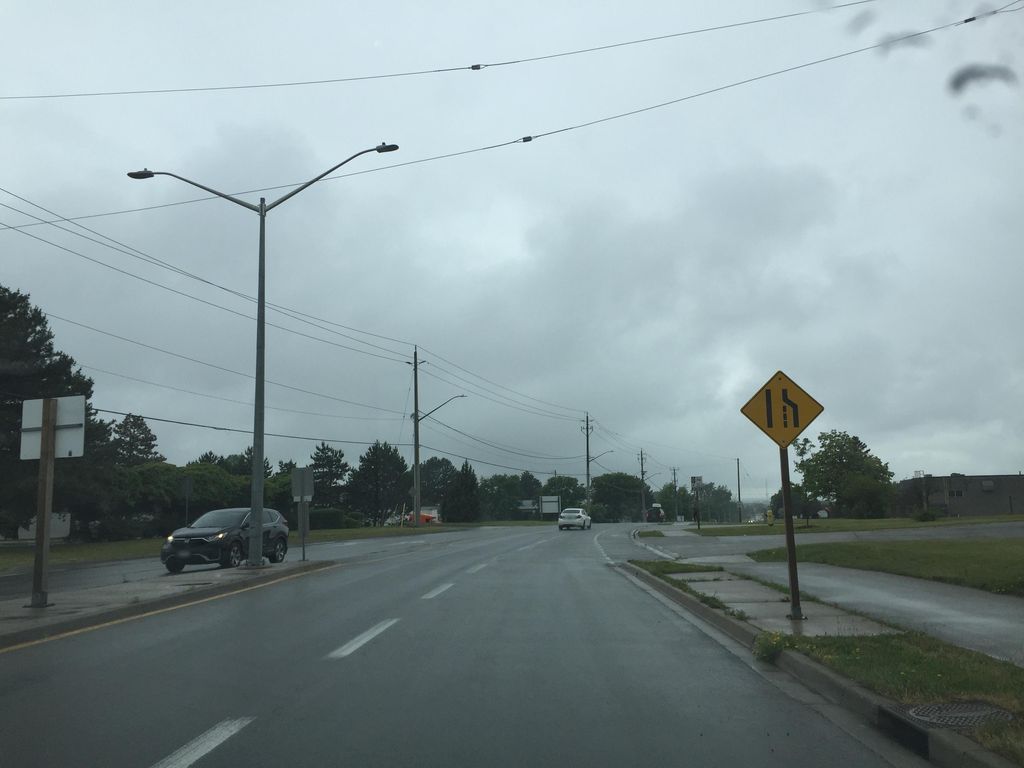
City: kitchener-waterloo